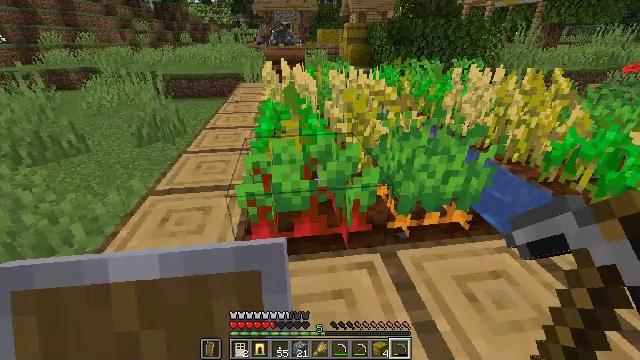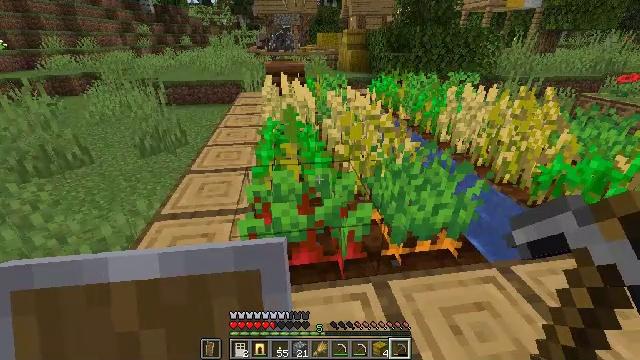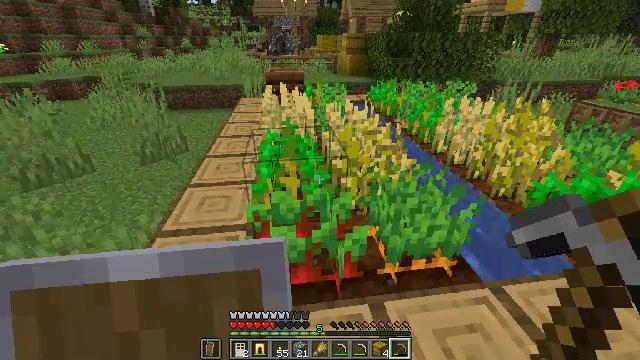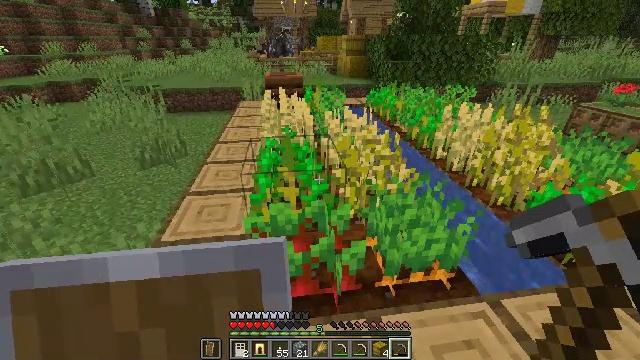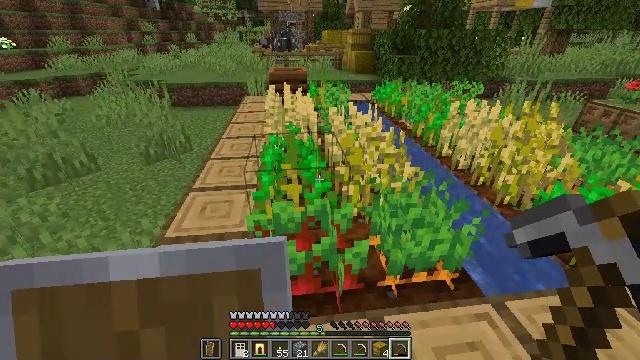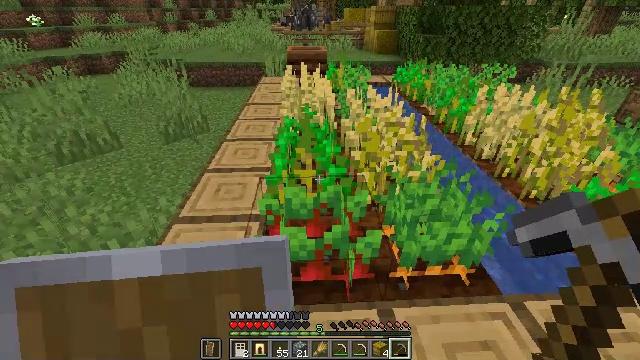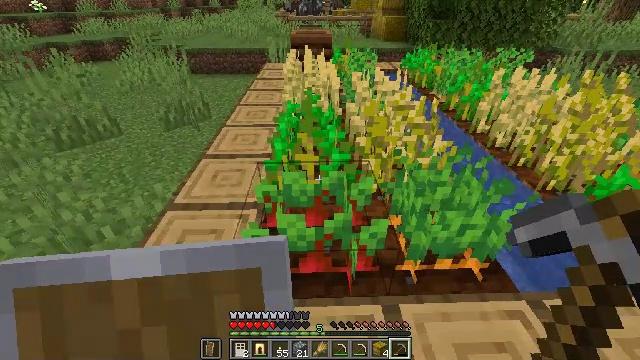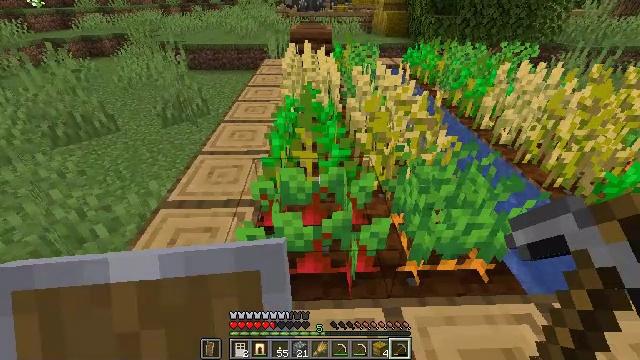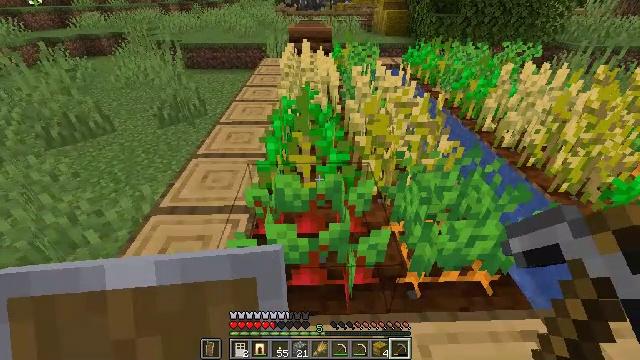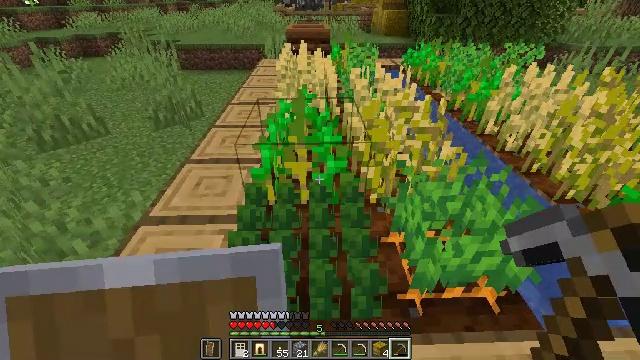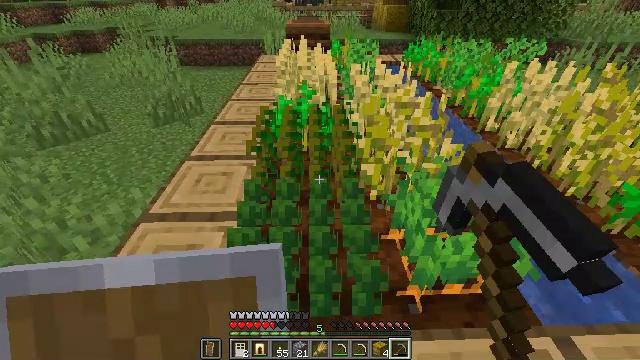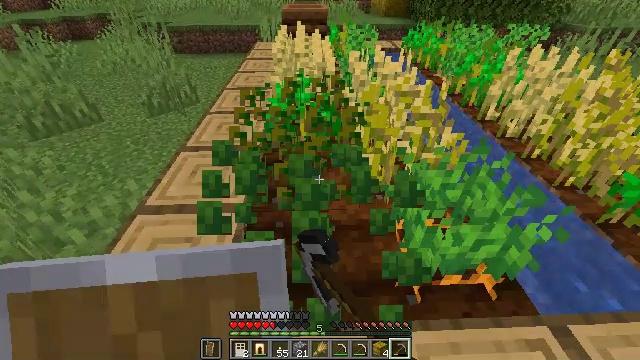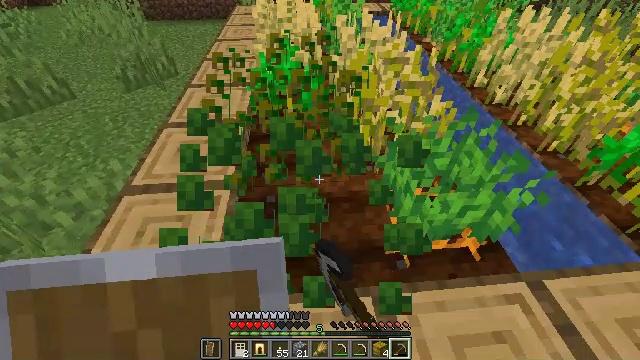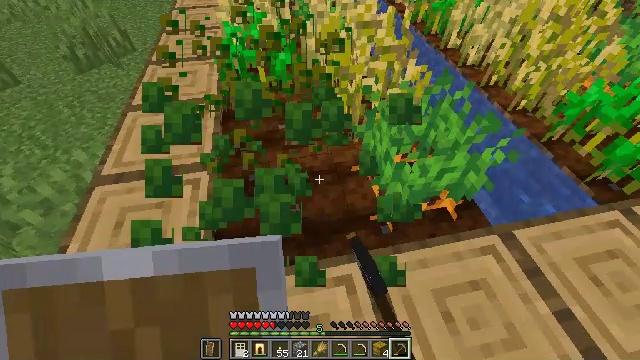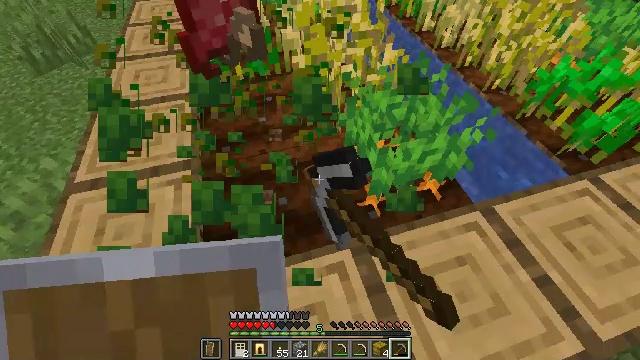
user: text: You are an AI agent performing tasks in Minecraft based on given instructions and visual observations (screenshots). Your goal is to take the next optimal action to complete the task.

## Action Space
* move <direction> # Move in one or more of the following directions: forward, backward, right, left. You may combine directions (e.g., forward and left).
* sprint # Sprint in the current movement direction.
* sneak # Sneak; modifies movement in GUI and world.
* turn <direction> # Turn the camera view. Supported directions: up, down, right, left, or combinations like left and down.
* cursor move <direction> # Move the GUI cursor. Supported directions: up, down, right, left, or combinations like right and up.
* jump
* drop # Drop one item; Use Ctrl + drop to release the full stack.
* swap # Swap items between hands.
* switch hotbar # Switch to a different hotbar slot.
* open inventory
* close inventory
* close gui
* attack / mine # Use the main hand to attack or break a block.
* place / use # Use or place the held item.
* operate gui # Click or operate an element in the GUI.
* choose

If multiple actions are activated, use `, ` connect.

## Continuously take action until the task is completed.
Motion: motion action
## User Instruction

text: Mine beetroots from the garden.
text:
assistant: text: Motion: move forward, jump
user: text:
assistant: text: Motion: move forward, jump
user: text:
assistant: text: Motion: move forward, jump
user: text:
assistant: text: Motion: move forward, turn left and down, jump
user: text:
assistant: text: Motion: move forward, turn left and down, jump
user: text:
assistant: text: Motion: move forward, turn left and down
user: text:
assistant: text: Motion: move forward
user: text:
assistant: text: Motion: no_op
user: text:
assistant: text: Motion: attack / mine
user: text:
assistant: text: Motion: attack / mine
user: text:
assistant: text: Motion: turn down, attack / mine
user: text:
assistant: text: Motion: turn right and down, attack / mine
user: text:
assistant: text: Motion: turn right and down, attack / mine
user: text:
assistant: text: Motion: turn right and down, attack / mine
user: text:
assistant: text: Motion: attack / mine